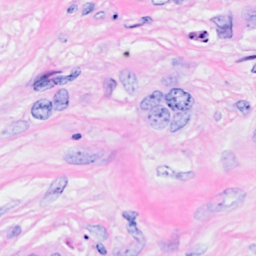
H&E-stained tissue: Breast